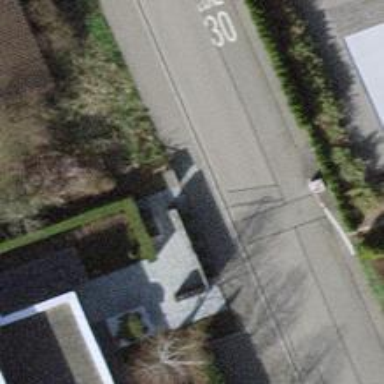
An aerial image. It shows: Street cabinet.